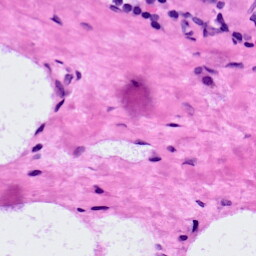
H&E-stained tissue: LymphNode